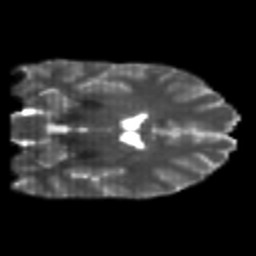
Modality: T2w
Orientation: coronal
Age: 23
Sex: male
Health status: healthy
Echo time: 0.074 s